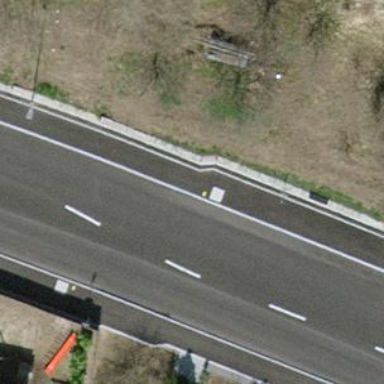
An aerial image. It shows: Bus stop with platform for public transport.